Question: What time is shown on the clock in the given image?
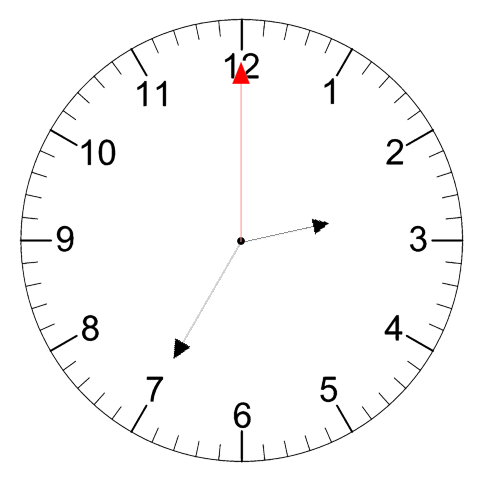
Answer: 02:35:00